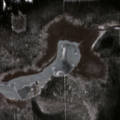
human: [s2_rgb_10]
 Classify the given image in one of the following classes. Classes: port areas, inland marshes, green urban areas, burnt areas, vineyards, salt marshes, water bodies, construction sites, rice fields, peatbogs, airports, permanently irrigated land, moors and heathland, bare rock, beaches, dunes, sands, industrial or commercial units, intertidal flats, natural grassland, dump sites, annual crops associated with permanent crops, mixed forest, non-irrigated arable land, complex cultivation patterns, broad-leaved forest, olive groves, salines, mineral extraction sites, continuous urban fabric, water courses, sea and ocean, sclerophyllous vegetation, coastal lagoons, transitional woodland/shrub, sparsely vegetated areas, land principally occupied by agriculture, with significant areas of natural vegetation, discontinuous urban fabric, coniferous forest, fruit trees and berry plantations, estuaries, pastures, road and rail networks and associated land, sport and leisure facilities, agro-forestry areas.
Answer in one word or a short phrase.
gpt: broad-leaved forest, coniferous forest, mixed forest, peatbogs